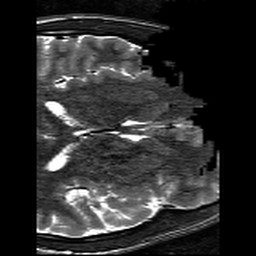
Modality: T2w
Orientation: axial